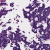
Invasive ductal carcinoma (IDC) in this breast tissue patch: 1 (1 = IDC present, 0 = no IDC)